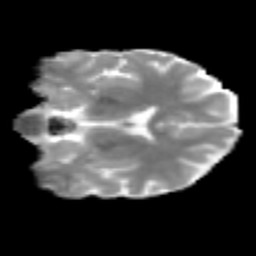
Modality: MD
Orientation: coronal
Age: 22
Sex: female
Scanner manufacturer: siemens
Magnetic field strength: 3 T
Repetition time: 2.3 s
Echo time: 0.085 s